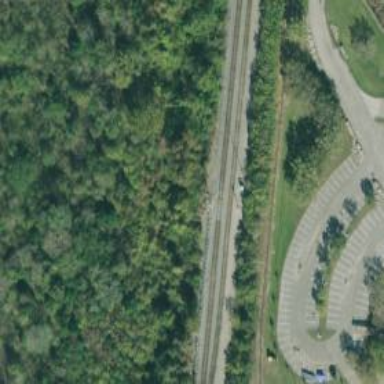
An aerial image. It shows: Rail spur service.